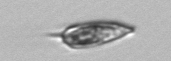
Label: Prorocentrum_triestinum